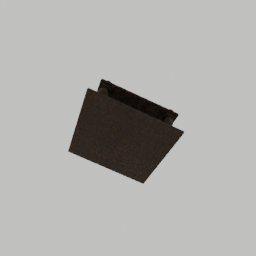
Label: furniture